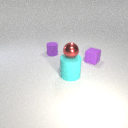
small red metal sphere above large cyan rubber cylinder